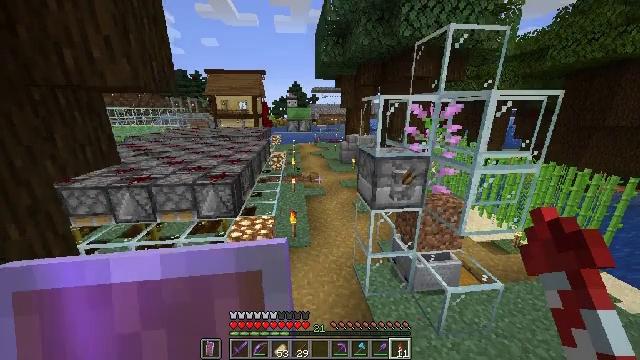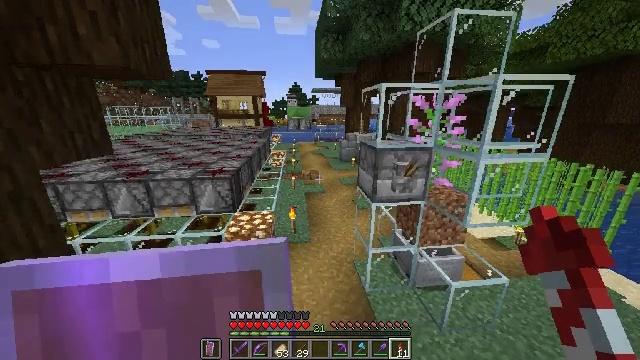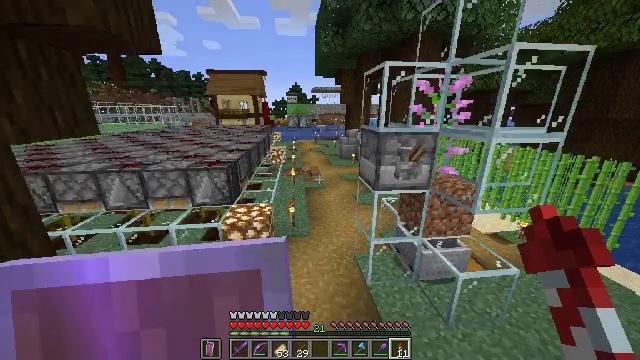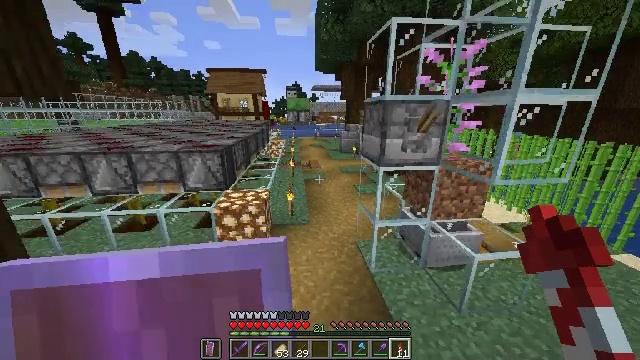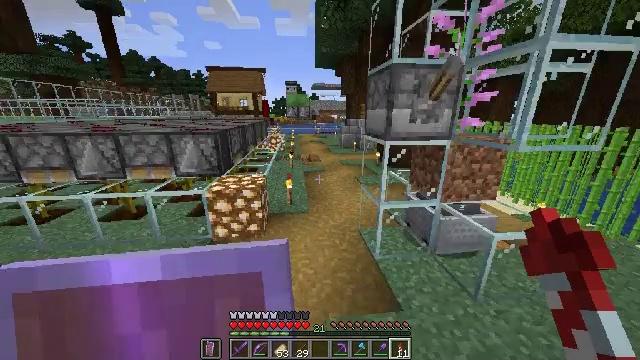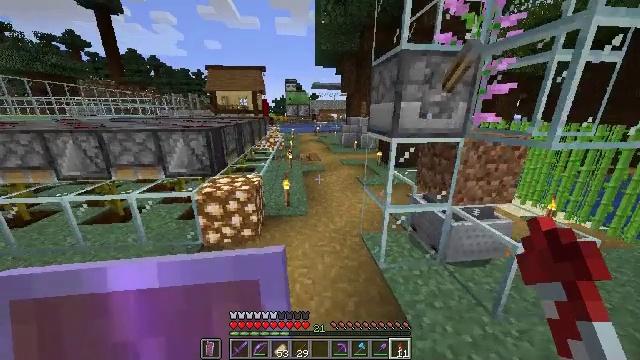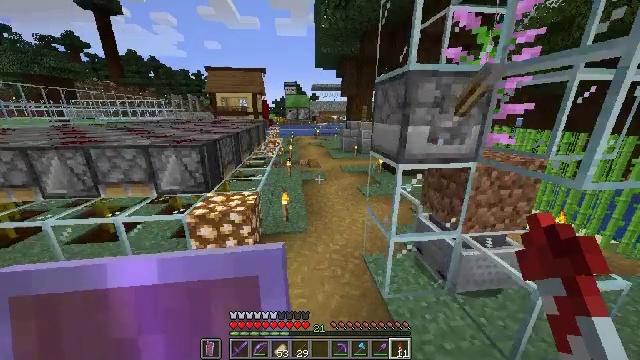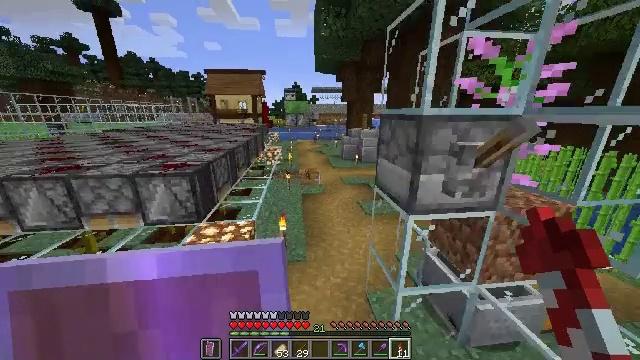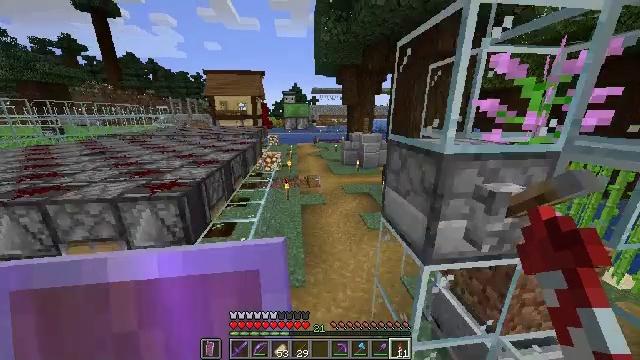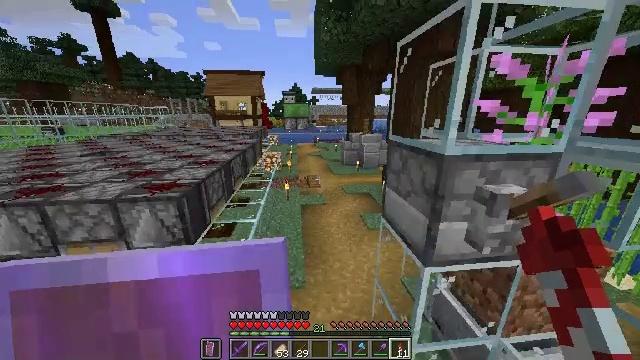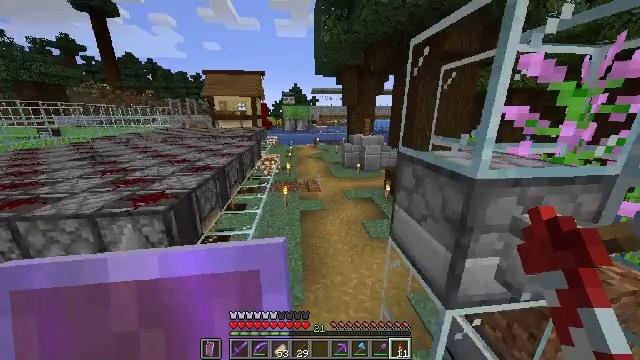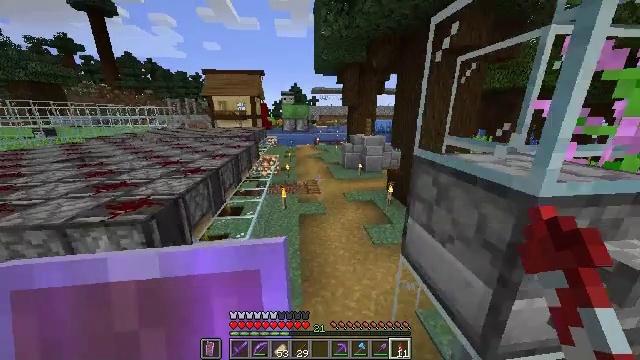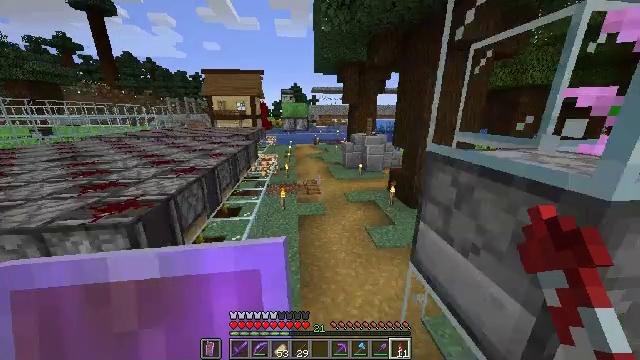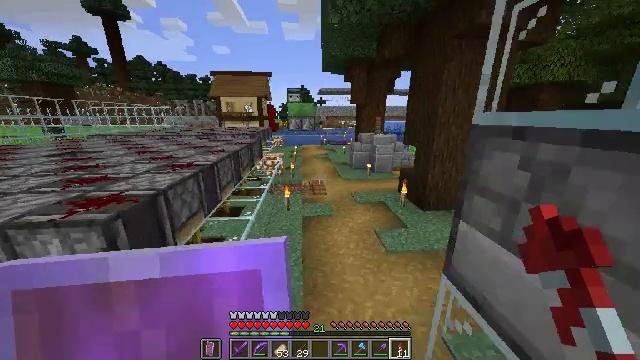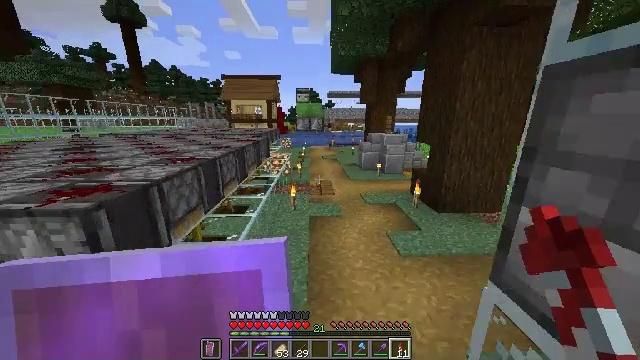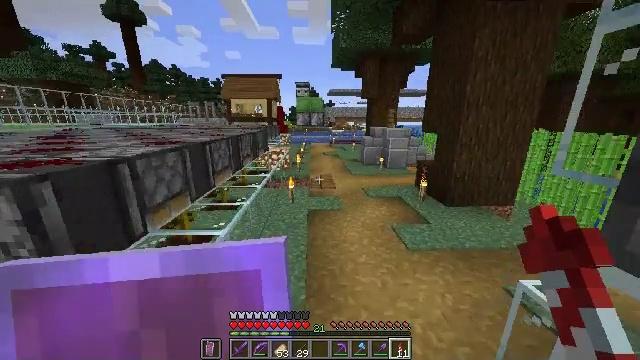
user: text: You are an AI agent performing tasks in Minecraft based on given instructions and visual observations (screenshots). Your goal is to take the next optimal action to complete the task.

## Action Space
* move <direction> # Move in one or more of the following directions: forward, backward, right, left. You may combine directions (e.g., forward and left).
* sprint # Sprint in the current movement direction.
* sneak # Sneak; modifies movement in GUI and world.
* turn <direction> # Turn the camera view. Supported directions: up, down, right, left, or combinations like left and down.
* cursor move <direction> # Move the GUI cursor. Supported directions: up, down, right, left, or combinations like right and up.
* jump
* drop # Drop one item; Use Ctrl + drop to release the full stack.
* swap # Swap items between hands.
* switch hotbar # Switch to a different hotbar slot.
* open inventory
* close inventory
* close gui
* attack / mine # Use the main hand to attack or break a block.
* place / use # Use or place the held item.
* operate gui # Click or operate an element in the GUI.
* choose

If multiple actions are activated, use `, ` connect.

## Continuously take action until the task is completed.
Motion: motion action
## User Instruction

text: Drop wheat seeds.
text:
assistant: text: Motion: move forward, sprint
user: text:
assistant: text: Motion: move forward, sprint
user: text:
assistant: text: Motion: move forward, sprint
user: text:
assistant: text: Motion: move forward, sprint
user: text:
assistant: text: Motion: move forward, sprint, jump
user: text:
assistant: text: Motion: move forward, sprint, jump
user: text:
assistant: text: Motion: move forward, sprint, jump
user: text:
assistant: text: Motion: move forward, sprint, jump
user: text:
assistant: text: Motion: move forward, sprint
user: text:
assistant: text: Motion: move forward, sprint
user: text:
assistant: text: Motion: move forward, sprint
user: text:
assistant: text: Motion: move forward, sprint
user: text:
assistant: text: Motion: move forward, sprint, turn left
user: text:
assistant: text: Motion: move forward, sprint, turn left
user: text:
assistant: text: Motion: move forward, sprint
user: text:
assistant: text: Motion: move forward, sprint
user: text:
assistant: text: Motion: move forward, sprint
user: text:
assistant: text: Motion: move forward, sprint, jump
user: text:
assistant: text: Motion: move forward, sprint, jump
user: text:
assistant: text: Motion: move forward, sprint, jump
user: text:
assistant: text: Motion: move forward, sprint, jump
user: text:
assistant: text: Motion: move forward, sprint
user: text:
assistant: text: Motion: move forward, sprint
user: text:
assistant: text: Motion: move forward, sprint
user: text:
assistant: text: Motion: move forward, sprint
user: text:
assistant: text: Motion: move forward, sprint
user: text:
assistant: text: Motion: move forward, sprint
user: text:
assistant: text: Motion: move forward, sprint
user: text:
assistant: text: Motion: move forward, sprint
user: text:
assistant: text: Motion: move forward, sprint